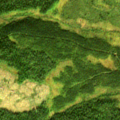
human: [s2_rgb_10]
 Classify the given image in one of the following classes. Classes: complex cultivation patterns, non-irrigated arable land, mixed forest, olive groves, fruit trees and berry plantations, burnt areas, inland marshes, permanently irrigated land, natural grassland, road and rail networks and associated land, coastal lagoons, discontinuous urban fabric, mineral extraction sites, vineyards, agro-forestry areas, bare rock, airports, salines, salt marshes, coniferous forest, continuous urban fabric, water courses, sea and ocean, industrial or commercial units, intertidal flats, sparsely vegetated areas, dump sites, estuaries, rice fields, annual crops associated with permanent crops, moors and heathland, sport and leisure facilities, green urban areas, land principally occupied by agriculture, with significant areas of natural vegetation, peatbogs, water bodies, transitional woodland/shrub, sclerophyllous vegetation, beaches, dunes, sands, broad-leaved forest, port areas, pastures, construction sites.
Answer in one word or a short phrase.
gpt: coniferous forest, transitional woodland/shrub